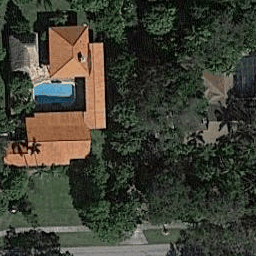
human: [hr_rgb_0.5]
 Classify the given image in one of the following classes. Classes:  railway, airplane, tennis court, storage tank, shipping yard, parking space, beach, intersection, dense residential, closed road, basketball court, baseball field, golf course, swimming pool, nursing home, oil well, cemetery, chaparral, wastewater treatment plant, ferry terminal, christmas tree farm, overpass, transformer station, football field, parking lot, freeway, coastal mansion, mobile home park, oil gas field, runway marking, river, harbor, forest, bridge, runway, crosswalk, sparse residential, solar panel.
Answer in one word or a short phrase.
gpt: sparse residential